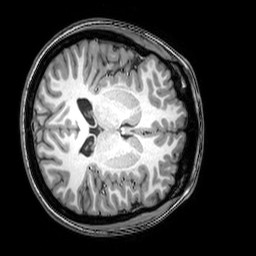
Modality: T1w
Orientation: axial
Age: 25
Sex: female
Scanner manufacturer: philips
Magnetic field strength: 3 T
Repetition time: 0.008113 s
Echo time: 0.003709 s